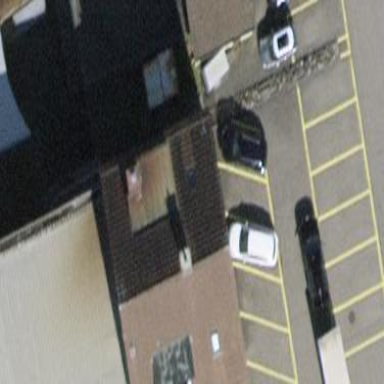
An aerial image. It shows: Building with tiled roof.